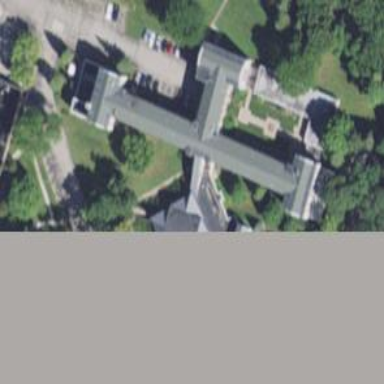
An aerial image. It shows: Picturesque monastery.